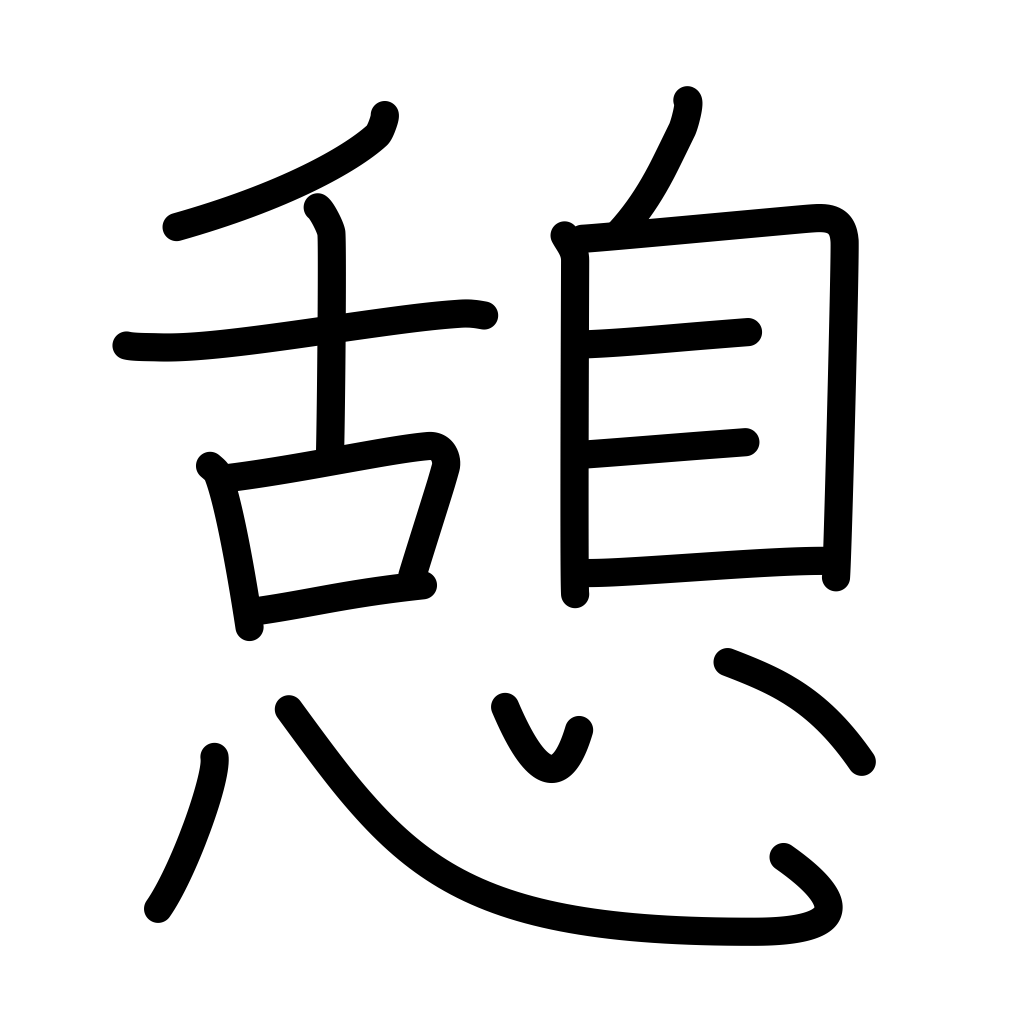
Meaning: recess, rest, relax, repose